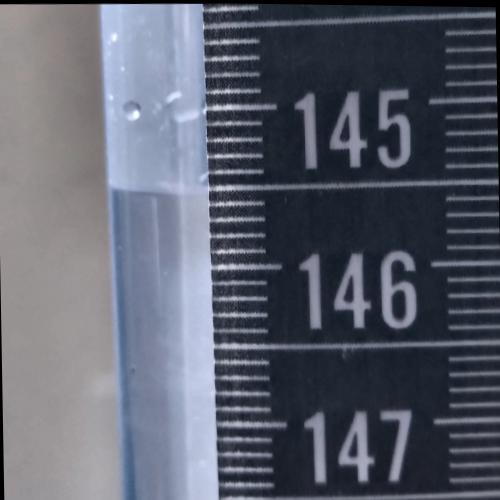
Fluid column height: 145.5 cm